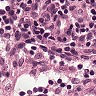
Metastatic tissue present: no